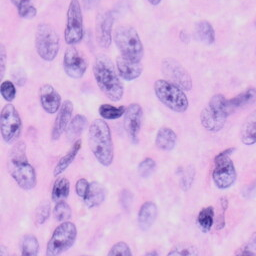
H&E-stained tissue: Skin